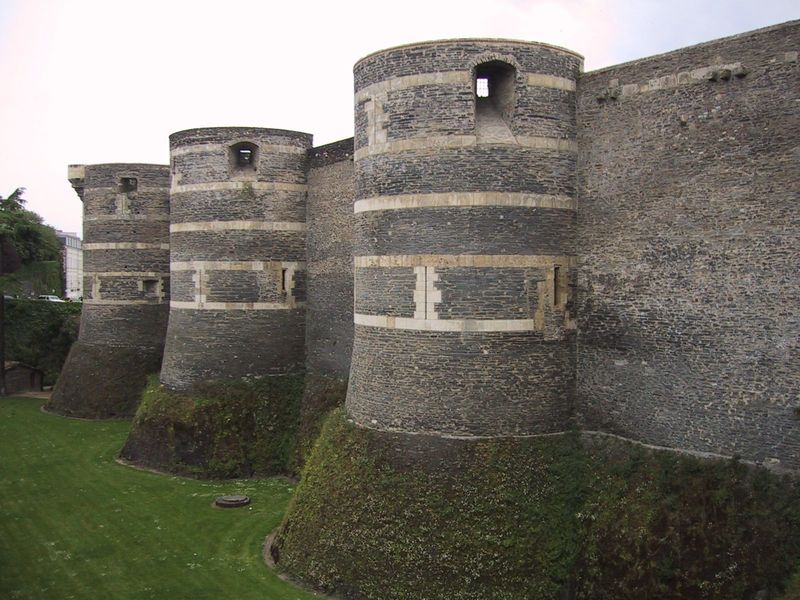
Titel: Burg von Angers
Standort: Angers, Burg (EU - F)
Schlagwörter: himmel, weiß, grün, fenster, frankreich, grau, hell, gras, haus, rasen, schloss, wiese, alt, wand, architektur, stein, steine, drei, pflanzen, england, turm, mauer, steinmauer, foto, fotografie, ruine, burg, ringe, türme, festung, moos, efeu, mauern, mittelalter, graben, aussen, monument, schießscharten, scharte, festungsgraben, wachturm, schlossmauer, schießscharte, wuchtig, festungsmauer, scloss, festungsanlage, tüme, gemäude, wachturm+, schützenturm, schiessstand, tüsrme